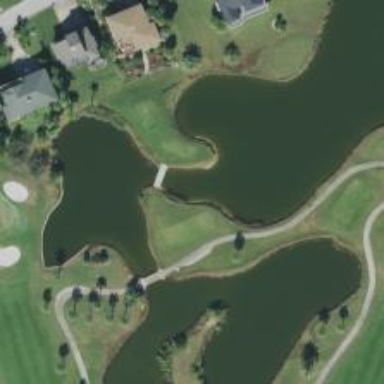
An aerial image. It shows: Path used for both walking and golf.